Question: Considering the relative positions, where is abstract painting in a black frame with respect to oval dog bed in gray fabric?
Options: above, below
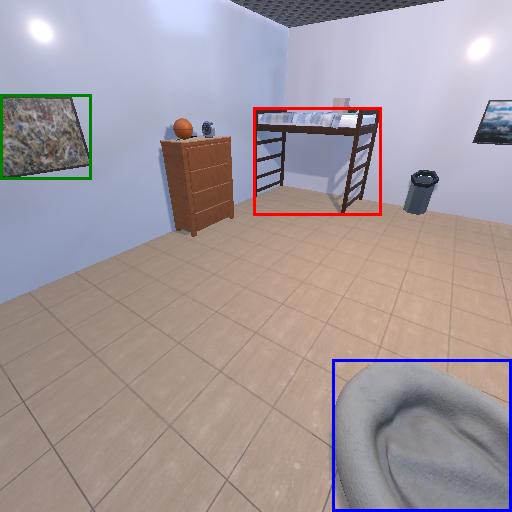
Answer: above